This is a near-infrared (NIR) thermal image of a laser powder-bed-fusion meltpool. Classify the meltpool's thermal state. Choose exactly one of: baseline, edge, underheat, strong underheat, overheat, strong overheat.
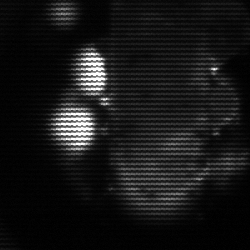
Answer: strong underheat